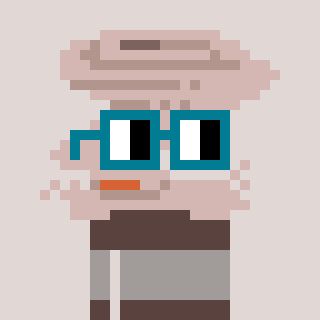
a pixel art character with square dark green glasses, a tornado-shaped head and a darkbrown-colored body on a warm background